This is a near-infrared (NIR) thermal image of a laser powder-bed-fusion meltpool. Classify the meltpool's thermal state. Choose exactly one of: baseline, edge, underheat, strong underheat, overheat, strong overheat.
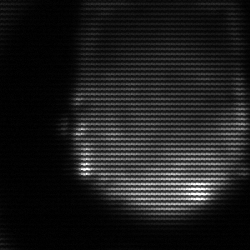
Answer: edge